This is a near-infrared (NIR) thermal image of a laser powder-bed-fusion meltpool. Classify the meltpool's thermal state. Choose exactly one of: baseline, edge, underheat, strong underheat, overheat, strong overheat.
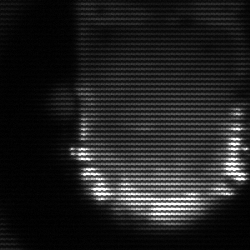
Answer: baseline